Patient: sex M, age 61
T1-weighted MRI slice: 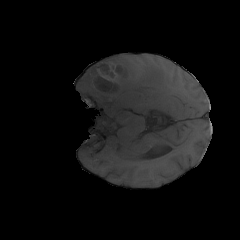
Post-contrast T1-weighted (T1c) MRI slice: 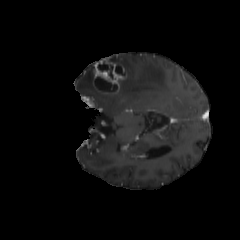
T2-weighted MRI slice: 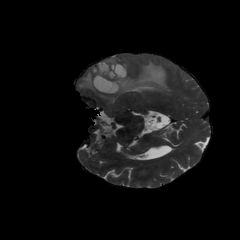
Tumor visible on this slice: yes
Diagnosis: Glioblastoma, IDH-wildtype
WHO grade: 4